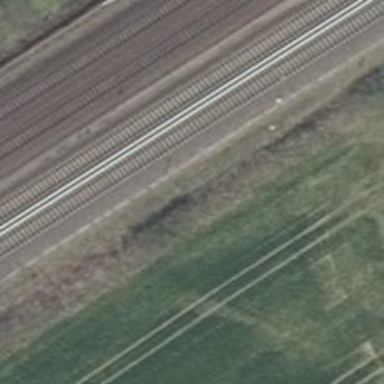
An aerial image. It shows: Solitary milestone along the railway.